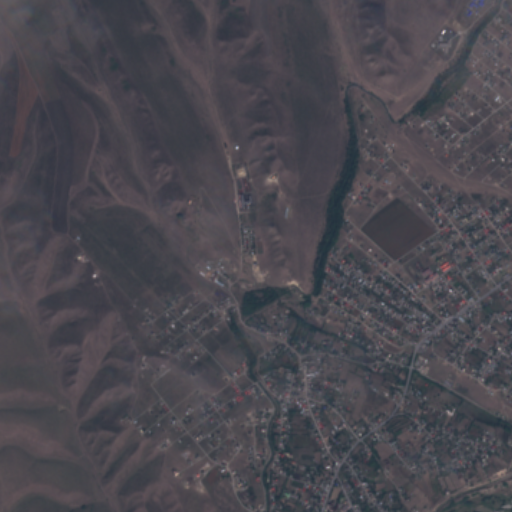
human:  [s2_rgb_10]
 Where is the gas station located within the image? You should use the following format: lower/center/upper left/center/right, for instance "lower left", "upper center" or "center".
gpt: The gas station is located in the center right of the image.
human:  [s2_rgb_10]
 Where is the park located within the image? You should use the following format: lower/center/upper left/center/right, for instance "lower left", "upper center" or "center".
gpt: The park is located in the lower right of the image.
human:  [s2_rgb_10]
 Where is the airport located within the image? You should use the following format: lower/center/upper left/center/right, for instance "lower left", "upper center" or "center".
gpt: There is no airport in the image.